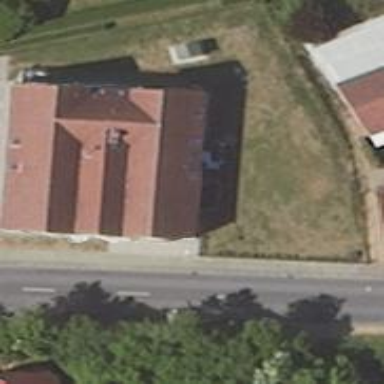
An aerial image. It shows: Simple house.